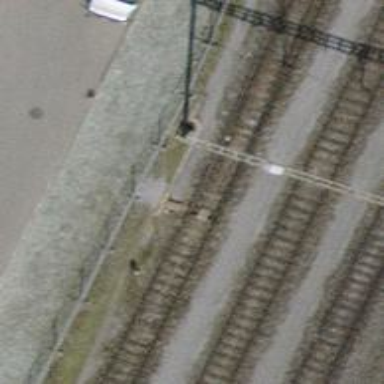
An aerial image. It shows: Railway switch.